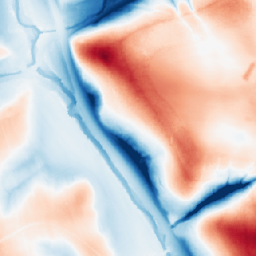
Category: trend_removal
Decomposition family: local_polynomial
Decomposition parameters: window_size: 101
degree: 3
Upsampling method: area
Upsampling parameters: scale: 4
Upsampling scale: 4